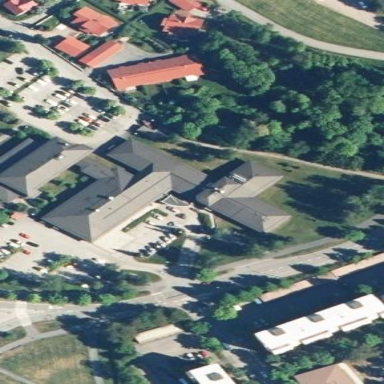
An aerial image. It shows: Hospital building.